Question: I have a table shown below. I have no issue creating a formula to count the Strike%/Visited. However, if I want to divide it by using the Total Visited by using the measure below, it always returns the same result as in Strike%/Visited.
'''
Strike%/Total Visited = DIVIDE (
SUM ( Table1[Strike] ),
CALCULATE (
SUM ( Table1[Visited] ),
FILTER (
Table1
Table1[year] = "2018"
)
) )
'''

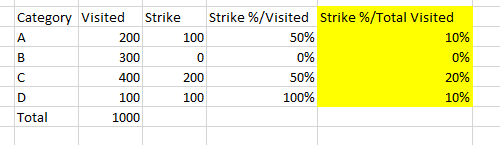
Answer: You need to remove the filter context in order to get a total.
Try wrapping an 'ALL()' or 'ALLSELECTED()' function around your first filter argument:
'''
Strike%/Total Visited = DIVIDE (
SUM ( Table1[Strike] ),
CALCULATE (
SUM ( Table1[Visited] ),
FILTER (
ALL(Table1)
Table1[year] = "2018"
)
) )
'''